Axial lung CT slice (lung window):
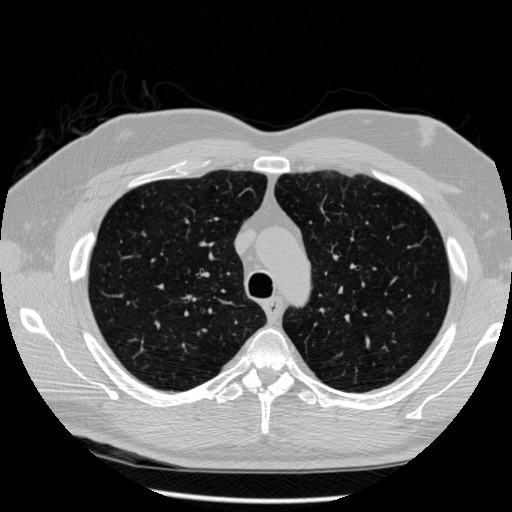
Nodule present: no